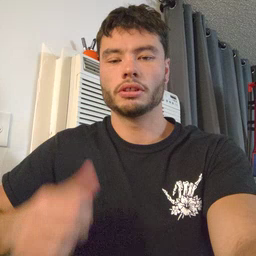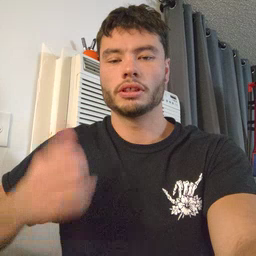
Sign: now